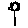
Label: flower